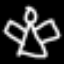
Label: angel